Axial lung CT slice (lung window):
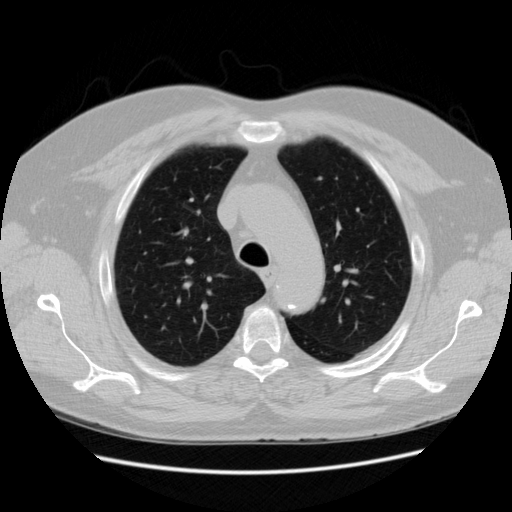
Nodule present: no